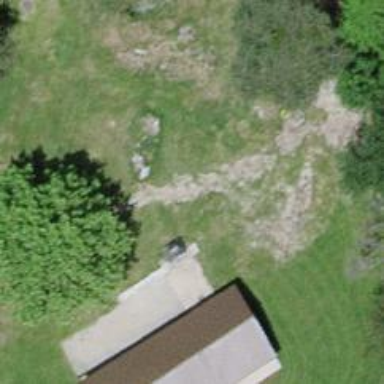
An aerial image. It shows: BBQ amenity.